Question: I often need to edit some code (in editor) and then work in the project structure. I would like switch between these two using the keyboard instead the mouse. How can I do that in PyCharm ?

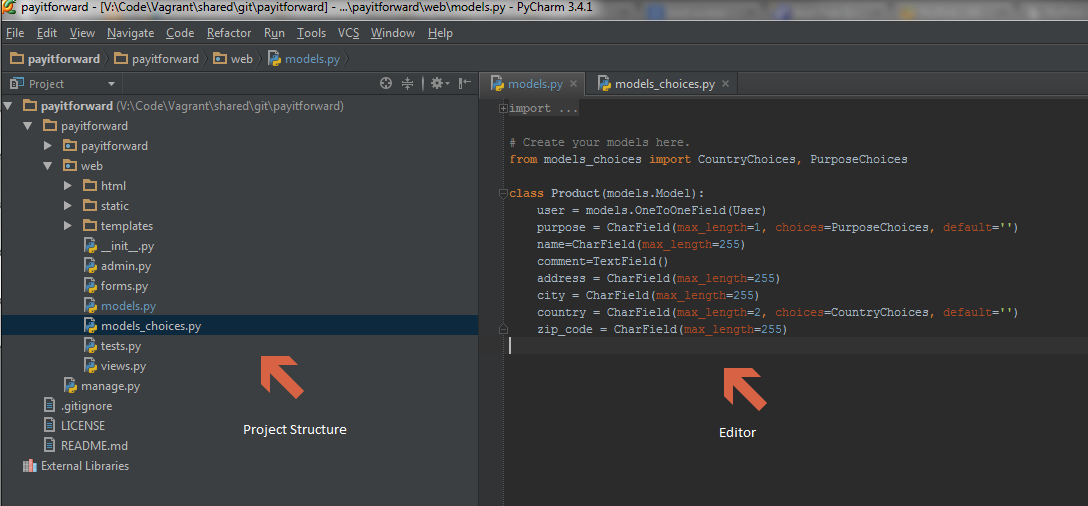
Answer: At <URL> you'll find PyCharm default keymap in the pdf format. You can also access it from PyCharm by pressing twice and then typing 'keymap' and choosing . In the keymap you see the following two entries:
- -
So once you are in the tool window (which you can open with + shortcut) you can switch to editor by pressing and back to the window by pressing .
The shortcut described above as is called in the Settings/Keymap.
The shortcut descried above as seems to be absent from Settings/Keymap so can't be customized.